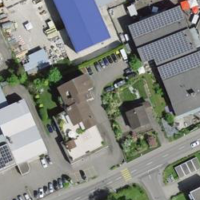
EUNIS habitat code: 54
Species observed at this site:
Heracleum sphondylium